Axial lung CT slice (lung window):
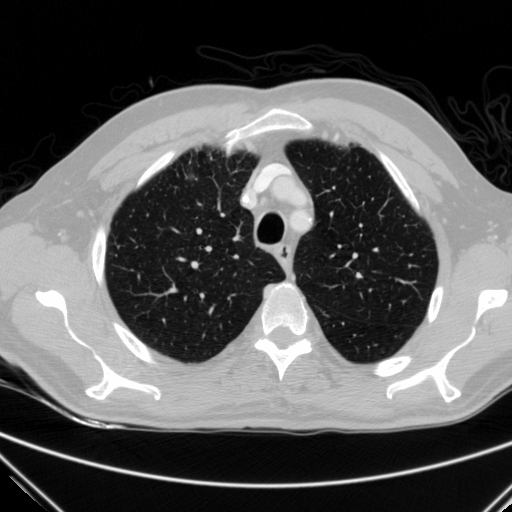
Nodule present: no